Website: lowes
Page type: order-tracking
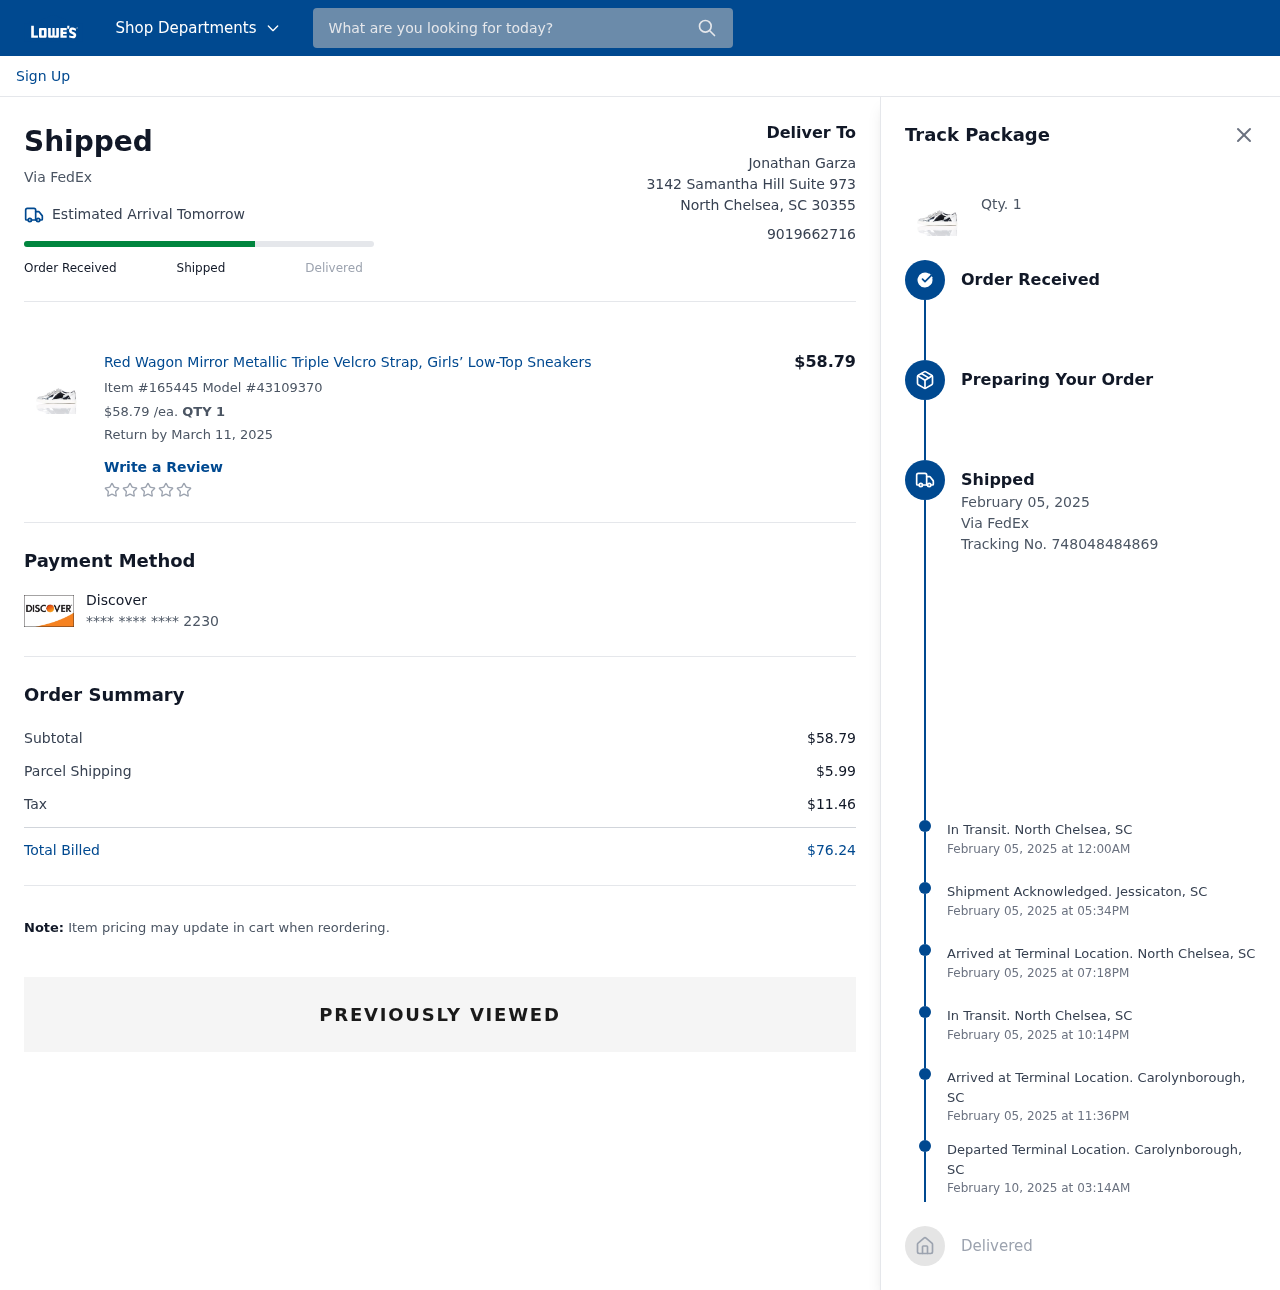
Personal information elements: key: PII_CARD_LAST4
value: **** **** **** 2230
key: PII_CARD_TYPE
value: Discover
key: PII_CITY_STATE
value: North Chelsea, SC
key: PII_CITY_STATE_ZIP
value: North Chelsea, SC 30355
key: PII_FULLNAME
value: Jonathan Garza
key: PII_PHONE
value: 9019662716
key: PII_STREET
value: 3142 Samantha Hill Suite 973
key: PII_CITY_STATE2
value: Jessicaton, SC
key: PII_STATE_ABBR
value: SC
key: PII_CITY
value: North Chelsea
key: PII_CITY_STATE3
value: Carolynborough, SC
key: PII_CITY3
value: Carolynborough
Product elements: key: PRODUCT1_NAME
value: Red Wagon Mirror Metallic Triple Velcro Strap, Girls’ Low-Top Sneakers
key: PRODUCT1_PRICE
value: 58.79
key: PRODUCT1_QUANTITY
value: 1
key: PRODUCT1_TOTAL
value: $58.79
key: PRODUCT1_QUANTITY2
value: Qty. 1
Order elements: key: ORDER_DELIVERY_DATE
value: Estimated Arrival Tomorrow
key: ORDER_ITEM_NUMBER
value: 165445
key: ORDER_MODEL_NUMBER
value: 43109370
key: ORDER_RETURN_BY_DATE
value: Return by March 11, 2025
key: ORDER_SUBTOTAL
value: $58.79
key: ORDER_SHIPPING_COST
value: $5.99
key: ORDER_TAX
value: $11.46
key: ORDER_TOTAL
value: $76.24
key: ORDER_SHIPPING_DATE
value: February 05, 2025
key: ORDER_TRACKING_NUMBER
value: Tracking No. 748048484869
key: ORDER_TRACKING_EVENT1
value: February 05, 2025 at 12:00AM
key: ORDER_TRACKING_EVENT2
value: February 05, 2025 at 05:34PM
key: ORDER_TRACKING_EVENT3
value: February 05, 2025 at 07:18PM
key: ORDER_TRACKING_EVENT4
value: February 05, 2025 at 10:14PM
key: ORDER_TRACKING_EVENT5
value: February 05, 2025 at 11:36PM
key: ORDER_TRACKING_EVENT6
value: February 10, 2025 at 03:14AM
Search elements: key: HEADER_SEARCH
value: What are you looking for today?